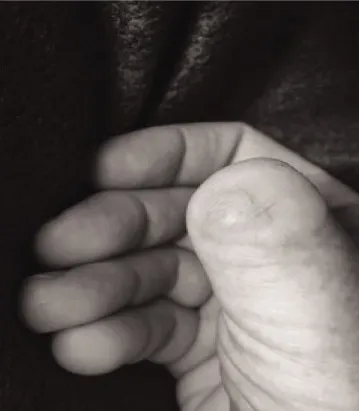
(a,b) Images taken two weeks apart showing aggressive re-occurrence of the lesion after the second surgery in April of 2018.
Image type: radiology (ct)